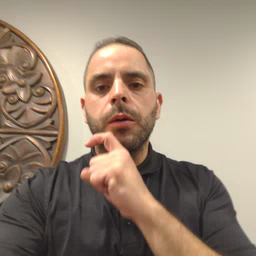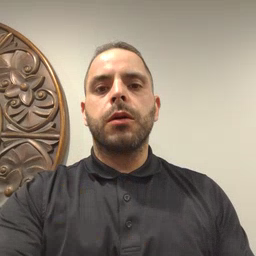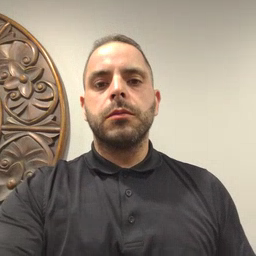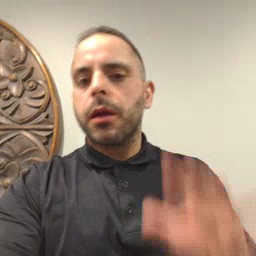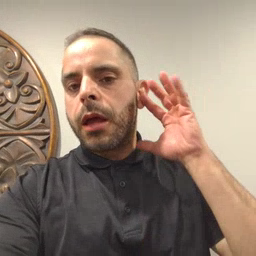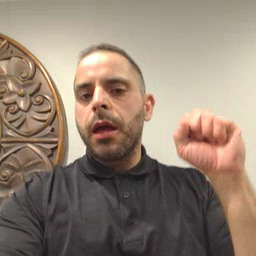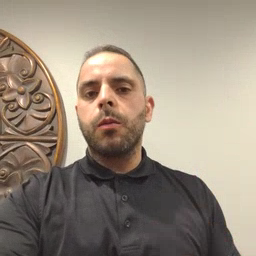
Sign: loud